Question: I have two projects, one is WCF Service, which is to speak a text/sentence in a text box.
'''
public class Service1 : IService1
{
public string RunTts(string text)
{
using (SpeechSynthesizer synth = new SpeechSynthesizer())
{
// Configure the audio output.
synth.SetOutputToDefaultAudioDevice();
synth.Speak(text);
return "";
}
}
}
'''
Then I call it with ajax in the _Layout.cshtml page in the second project, which is asp.net mvc.
'''
<script type="text/javascript">
function ttsFunction() {
serviceUrl = "Service1.svc/RunTts";
$.ajax({
type: "POST",
url: serviceUrl,
data: '{"text": "' + $('#speak').val() + '"}',
contentType: "text/xml; charset=utf-8",
dataType: "text/xml",
error: function (xhr,status,error) {
console.log("Status: " + status); // got "error"
console.log("Error: " + error); // got "Not Found"
console.log("xhr: " + xhr.readyState); // got "4"
},
statusCode: {
404: function() {
console.log("page not found"); // got
}
}
});
}
</script>
'''
Because I got 404 error, so I think the url is wrong. Please see the structure of files, the web reference is called 'ServiceReference1' I guess.

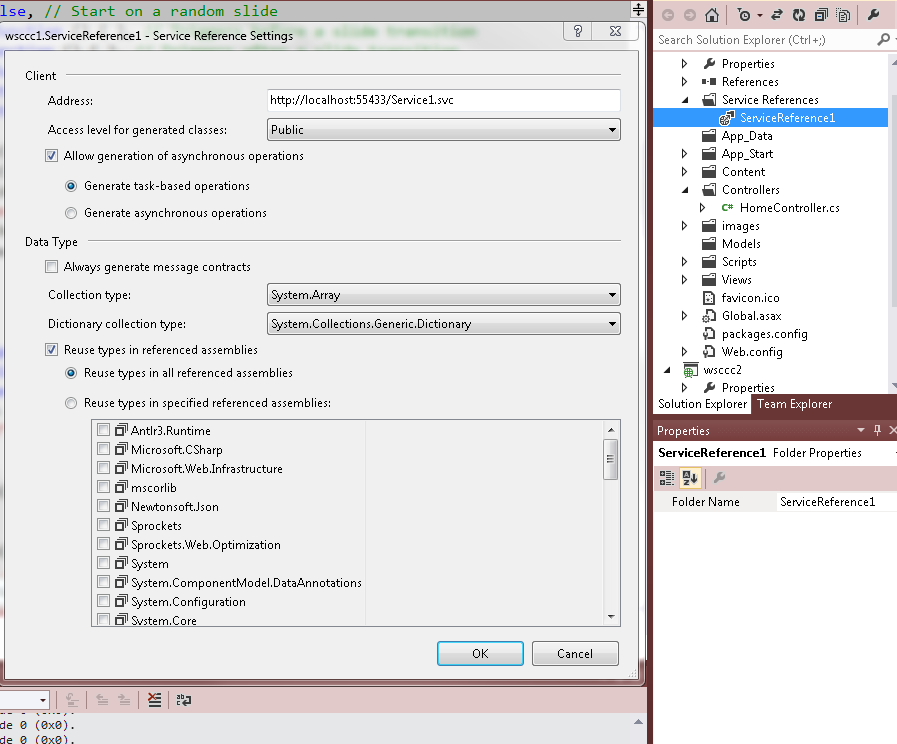
Answer: As shown in your screenshot, the service is not hosted in your web application. You cannot access such a service (hosted outside of your web application) directly from the client side, because you're violating the <URL>.
Nevertheless, you have at least 4 solutions to solve your problem:
- talk to your service through the middle-controller layer. Going this way implies to have proxy class generated (by , what you have done by adding service reference using Visual Studio). Communication with this client looks like below:
'''
public class TtsController
{
public JsonResult RunTts(string text)
{
using(var client = new ServiceReference1.Service1Client())
{
var response = client.RunTts(text);
return Json(response);
...
'''
The JavaScript side should then use such an URL: 'var serviceUrl = "/Tts/RunTts"' (along with proper JSON data passing to the AJAX request, which I'll go through a bit further).
- talk directly to the service. If you want to communicate directly with the service, you have to host this service in your web application. The correct WCF configuration should be followed to support RESTful services:
'''
<system.serviceModel>
<behaviors>
<endpointBehaviors>
<behavior name="webby">
<webHttp />
</behavior>
</endpointBehaviors>
<serviceBehaviors>
<behavior>
<serviceMetadata httpGetEnabled="true" />
</behavior>
</serviceBehaviors>
</behaviors>
<services>
<service name="Namespace.Service1">
<endpoint address=""
behaviorConfiguration="webby"
binding="webHttpBinding"
contract="Namespace.IService1" />
</service>
</services>
</system.serviceModel>
'''
For a RESTful endpoint, the binding you should use is 'WebHttpBinding' along with appropriate behavior. Alternatively there is configuration-free experience for many RESTful services - 'WebServiceHostFactory'. Your .svc file should look like below (<URL>:
'''
<%@ ServiceHost Language="C#" Debug="true" Service="Namespace.Service1"
CodeBehind="Service1.svc.cs"
Factory="System.ServiceModel.Activation.WebServiceHostFactory" %>
'''
'WebServiceHostFactory' creates an instance of the 'WebServiceHost', and since the 'WebServiceHost' will auto-configure the endpoint using 'WebHttpBinding' and related behavior, there doesn't need to be any configuration for this endpoint in the web.config at all (of course, if you need to customize the binding, you have to use the configuration) (<URL>.
Then to access the service use appropriate full URL: 'http://localhost:[port]/Service1.svc/RunTts' or relative one: '/Service1.svc/RunTts'.
Since you're using ASP.NET MVC, based on your routes definitions, the request will dispatched to some controller, where such an action doesn't exist. You have to tell MVC to ignore route to your service:
'''
routes.IgnoreRoute("{resource}.svc/{*pathInfo}");
'''
(BTW: If you put your .svc file under different directory within your application, modify respectively URL and route to ignore.)
Your code needs some additional fixes:
1. If you want to send message in JSON format, specify dataType and contentType parameters correctly: $.ajax({
url: serviceUrl,
type: "POST",
dataType: "json",
contentType: "application/json; charset=utf-8",
...
2. Do not construct your JSON strings manually, as it can lead to further parsing errors - use converters e.g.: var data = new Object();
data.text = $('#speak').val();
var jsonString = JSON.stringify(data);
$.ajax({
...
data: jsonString,
...
3. Provide additional declarative information to your service: [ServiceContract]
public interface IService1
{
[OperationContract]
[WebInvoke(Method = "POST", RequestFormat = WebMessageFormat.Json, ResponseFormat = WebMessageFormat.Json, BodyStyle = WebMessageBodyStyle.Wrapped)]
string RunTts(string text);
...
4. Remove service reference from the project. You don't need it as there is no usage of middle-controller here.
- <URL> - it creates a '<script>' element to fetch data, which has to be done via GET request. JSONP solution doesn't use 'XmlHttpRequest' object, so it is not an AJAX request in the standard way of understanding, but the content is still accessed dynamically - no difference for the end user.
'''
$.ajax({
url: serviceUrl,
dataType: "jsonp",
contentType: "application/json; charset=utf-8",
data: data,
...
[OperationContract]
[WebGet(RequestFormat = WebMessageFormat.Json, ResponseFormat = WebMessageFormat.Json, BodyStyle = WebMessageBodyStyle.Wrapped, UriTemplate="RunTts?text={text}")]
public string RunTts(string text);
'''
RESTful WCF configuration with cross domain requests allowed:
'''
<system.serviceModel>
<bindings>
<webHttpBinding>
<binding name="jsonp" crossDomainScriptAccessEnabled="true" />
</webHttpBinding>
</bindings>
<behaviors>
<endpointBehaviors>
<behavior name="webby">
<webHttp />
</behavior>
</endpointBehaviors>
<serviceBehaviors>
<behavior>
<serviceMetadata httpGetEnabled="true" />
</behavior>
</serviceBehaviors>
</behaviors>
<services>
<service name="Namespace.Service1">
<endpoint address=""
behaviorConfiguration="webby"
binding="webHttpBinding"
bindingConfiguration="jsonp"
contract="Namespace.IService1" />
</service>
</services>
</system.serviceModel>
'''
- <URL> to JSON with Padding.